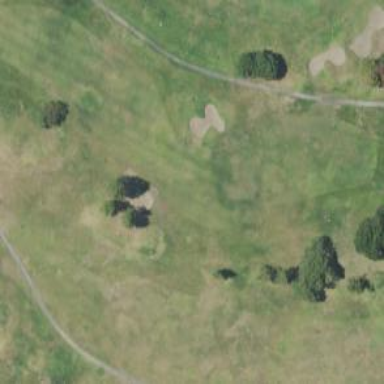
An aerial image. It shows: Golf fairway surrounded by grass.